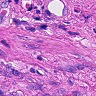
Metastatic tissue present: no